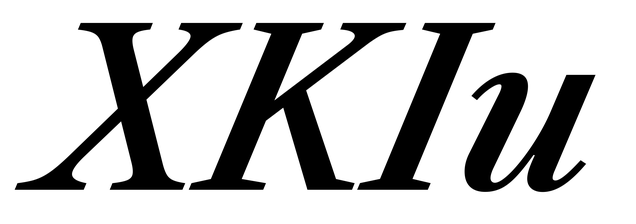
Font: LibreCaslonText-Italic_SemiBold_Italic